Question: I'm coding up an HTML email (ugh!) and because Outlook doesn't respect padding/margins/borders on images I'm using vspace and hspace instead. The image in question can be optionally removed from the template so I need the text which wraps it to also maintain it's own margin. To achieve this I've 'not' applied padding to the box but instead a margin to the H2 and P tags which follow the image.
However in Outlook 2007 and 2010 I end up with a double margin to the left of the image, everything is A OK in Outlook 2013.
Here's my inlined code from Outlook 2010:
'''
<td class="box" width="50%" style="border-collapse:collapse;margin-top:0;margin-bottom:0;margin-right:0;margin-left:0;padding-top:0;padding-bottom:0;padding-right:0;padding-left:0;background-color:#F8F8F8;vertical-align:top;" >
<img src="http://placehold.it/110x110" width="110" align="left" hspace="10" vspace="10" style="outline-style:none;text-decoration:none;-ms-interpolation-mode:bicubic;" />
<h2 style="color:#254485 !important;margin-top:10px;margin-bottom:0;margin-right:10px;margin-left:10px;padding-top:0;padding-bottom:0;padding-right:0;padding-left:0;font-size:18px;line-height:normal;" >Dolor Bibendum Mollis</h2>
<p style="line-height:normal;margin-top:10px;margin-bottom:10px;margin-right:10px;margin-left:10px;" >
Fusce dapibus, tellus ac cursus commodo, tortor mauris condimentum nibh, ut fermentum massa justo sit amet risus. Nullam quis risus eget urna mollis ornare vel eu leo. Vivamus sagittis lacus vel augue laoreet rutrum faucibus dolor auctor. Duis mollis, est non commodo luctus, nisi erat porttitor ligula, eget lacinia odio sem nec elit. Cum sociis natoque penatibus et magnis dis parturient montes, nascetur ridiculus mus. Nullam id dolor id nibh ultricies vehicula ut id elit.</p>
</td>
'''
And here's what I get in Outlook 2007 and 2010 as a result:

Note the double margin to the left of the image, it seems to apply the hspace but then also inherit the margin applied to the H2 and P tag. :?
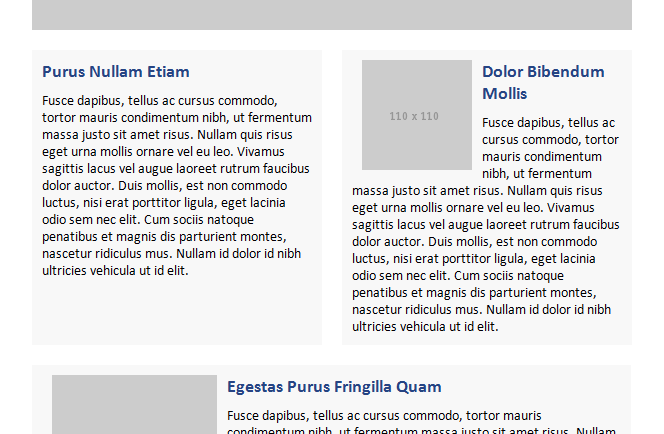
Answer: Instead of using vspace and hspace, wrap the image in a table and apply padding to the table:
'''
<table><tr><td class="box" width="50%" style="border-collapse:collapse;margin-top:0;margin-bottom:0;margin-right:0;margin-left:0;padding-top:10px;padding-bottom:10px;padding-right:10px;padding-left:10px;background-color:#F8F8F8;vertical-align:top;" >
<table cellspacing="0" cellpadding="0" border="0" align="left"><tr><td valign="top" style="padding:0 10px 10px 0"><img src="http://placehold.it/110x110" width="110" align="left" style="outline-style:none;text-decoration:none;-ms-interpolation-mode:bicubic;" /></td></tr></table>
<h2 style="color:#254485 !important;margin-top:0;margin-bottom:0;margin-right:10px;margin-left:0;padding-top:0;padding-bottom:0;padding-right:0;padding-left:0;font-size:18px;line-height:normal;border-left:10px solid #f8f8f8" >Dolor Bibendum Mollis</h2>
<p style="line-height:normal;margin-top:10px;margin-bottom:0;margin-right:10px;margin-left:0;" >
Fusce dapibus, tellus ac cursus commodo, tortor mauris condimentum nibh, ut fermentum massa justo sit amet risus. Nullam quis risus eget urna mollis ornare vel eu leo. Vivamus sagittis lacus vel augue laoreet rutrum faucibus dolor auctor. Duis mollis, est non commodo luctus, nisi erat porttitor ligula, eget lacinia odio sem nec elit. Cum sociis natoque penatibus et magnis dis parturient montes, nascetur ridiculus mus. Nullam id dolor id nibh ultricies vehicula ut id elit.</p></td></tr></table>
'''